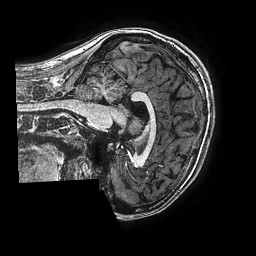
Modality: T1w
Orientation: sagittal
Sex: female
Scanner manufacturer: ge
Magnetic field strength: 3 T
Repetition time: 0.00766 s
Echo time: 0.003476 s